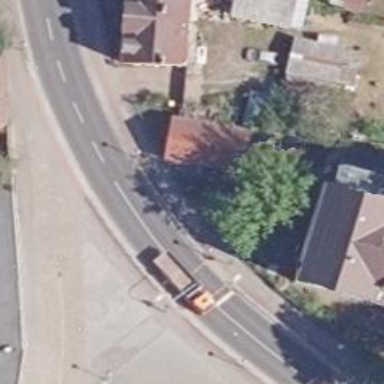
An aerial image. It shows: Residential road with asphalt surface. There is track cycleway on both sides.